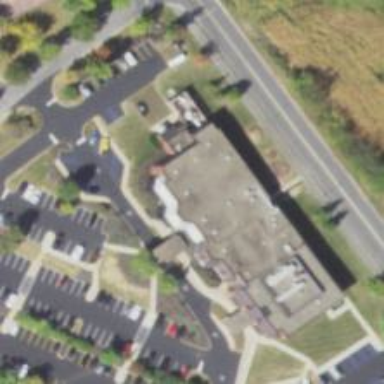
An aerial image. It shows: Pharmacy providing healthcare services.